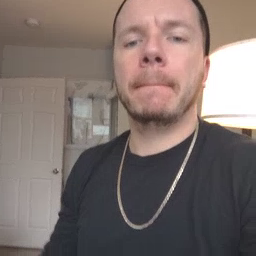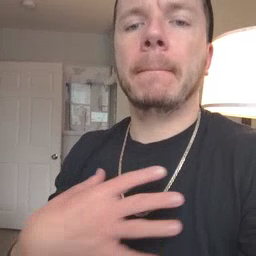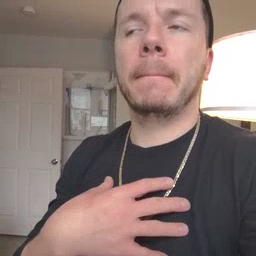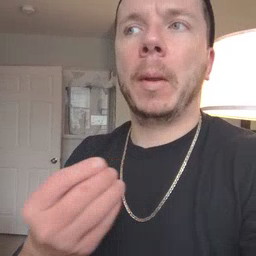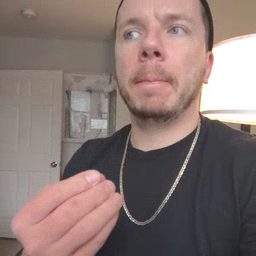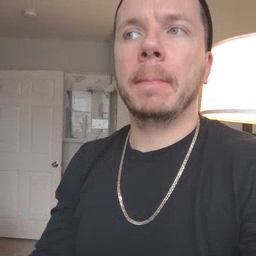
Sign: white